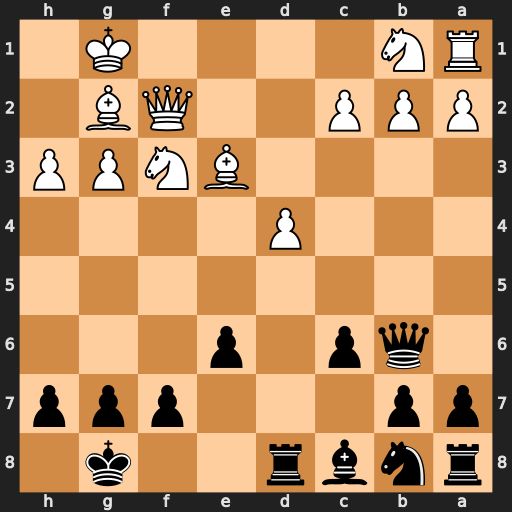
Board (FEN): rnbr2k1/pp3ppp/1qp1p3/8/3P4/4BNPP/PPP2QB1/RN4K1
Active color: b
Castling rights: -
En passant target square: -
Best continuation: Qxb2 c3 Qxa1